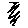
Label: zigzag